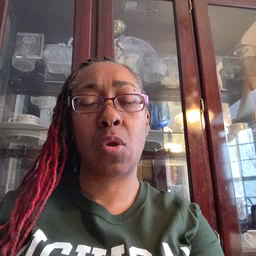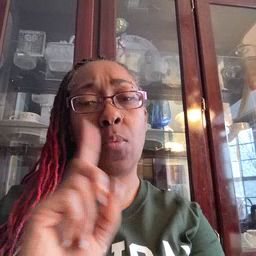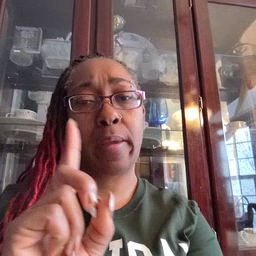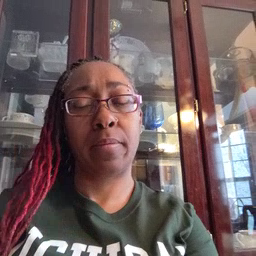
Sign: where